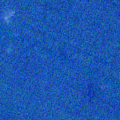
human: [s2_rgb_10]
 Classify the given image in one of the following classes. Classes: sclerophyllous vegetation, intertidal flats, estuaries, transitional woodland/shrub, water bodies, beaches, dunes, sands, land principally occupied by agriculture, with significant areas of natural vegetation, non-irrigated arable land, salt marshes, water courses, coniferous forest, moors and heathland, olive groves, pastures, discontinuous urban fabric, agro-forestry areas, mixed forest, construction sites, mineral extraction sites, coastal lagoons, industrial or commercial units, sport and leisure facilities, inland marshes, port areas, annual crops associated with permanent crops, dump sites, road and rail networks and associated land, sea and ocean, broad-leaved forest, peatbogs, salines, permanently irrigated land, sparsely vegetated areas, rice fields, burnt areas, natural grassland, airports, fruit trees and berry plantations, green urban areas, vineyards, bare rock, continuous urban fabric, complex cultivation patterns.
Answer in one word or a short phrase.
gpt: sea and ocean